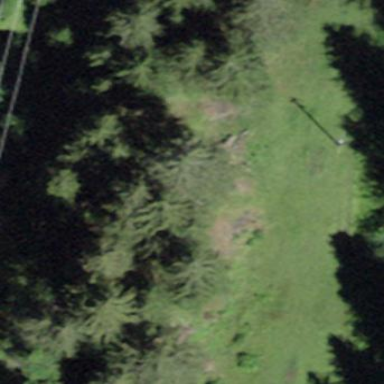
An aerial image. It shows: Forest area.